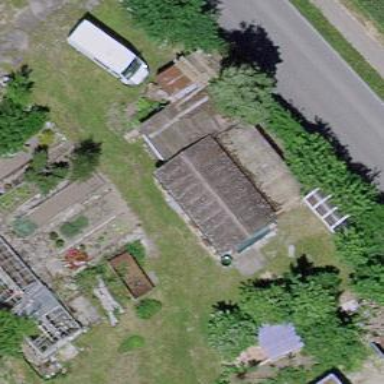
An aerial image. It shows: Greenhouse.